Interaction volume radius: 5 \u00c5
Interaction volume height: 40 \u00c5
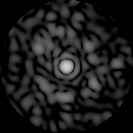
Disorder parameter: 0.7559